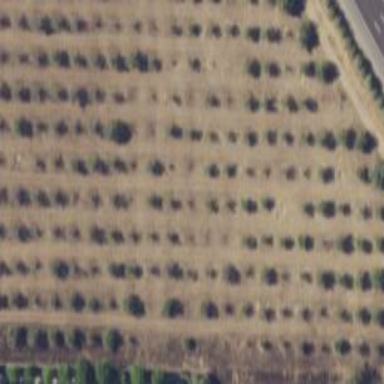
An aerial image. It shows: Orchard.